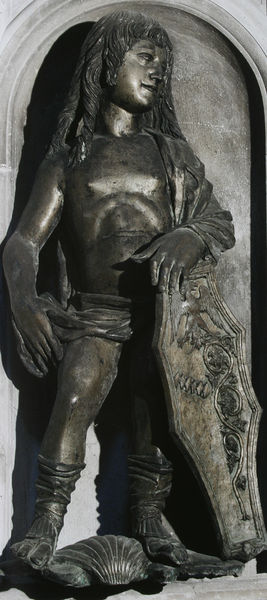
Titel: Monument für Pietro Roccabonella - Wappenhaltender Putto
Künstler: Bartolomeo Bellano
Standort: Padua
Institution: San Francesco
Schlagwörter: adler, akt, blau, felsen, fuß, hand, held, kopf, lendenschurz, mann, nackt, schatten, umhang, weiß, gelb, grün, braun, brust, bunt, finger, frau, grau, haar, marmor, mund, nase, schwarz, stirn, säule, blick, gürtel, rot, tuch, muster, hose, arm, arme, augen, geschichte, gesicht, kleidung, lang, mensch, stehen, stein, steine, hals, hände, schilf, brücke, kirche, auge, figur, gewand, haare, lange haare, pose, stoff, kind, person, kinn, lippen, locke, locken, rechts, rosa, pony, rund, ranken, skulptur, statue, beine, lächeln, schürze, bein, füße, bogen, haltung, schuhe, abstrakt, fels, lila, violett, klein, wein, detail, glanz, floral, verzierung, metall, sandalen, bauch, bronze, kontrapost, plastik, junge, knie, schenkel, oberkörper, tor, foto, fotografie, photographie, pink, eisen, keller, nische, schild, stolz, knabe, lendentuch, dom, bub, oberfläche, denkmal, seite, soldat, stand, stiefel, schuh, allegorie, statuette, ritter, rüstung, kathedrale, photo, portal, wappen, sandale, jüngling, sarg, christus, grab, jesus, mythos, krieger, aufgestützt, romanik, heiliger, muschel, niesche, muscheln, spielbein, standbein, david, lendenschurtz, guss, schildkröte, blauer reiter, standbild, georg, mamor, bronzeguss, monument, nischenfigur, skluptur, nippel, jakob, jakobus, hl. georg, jakobsmuschel, mnn, kanbe, heiliger jakob, jaare, mundmund, sankt jakob, staatue, nockt